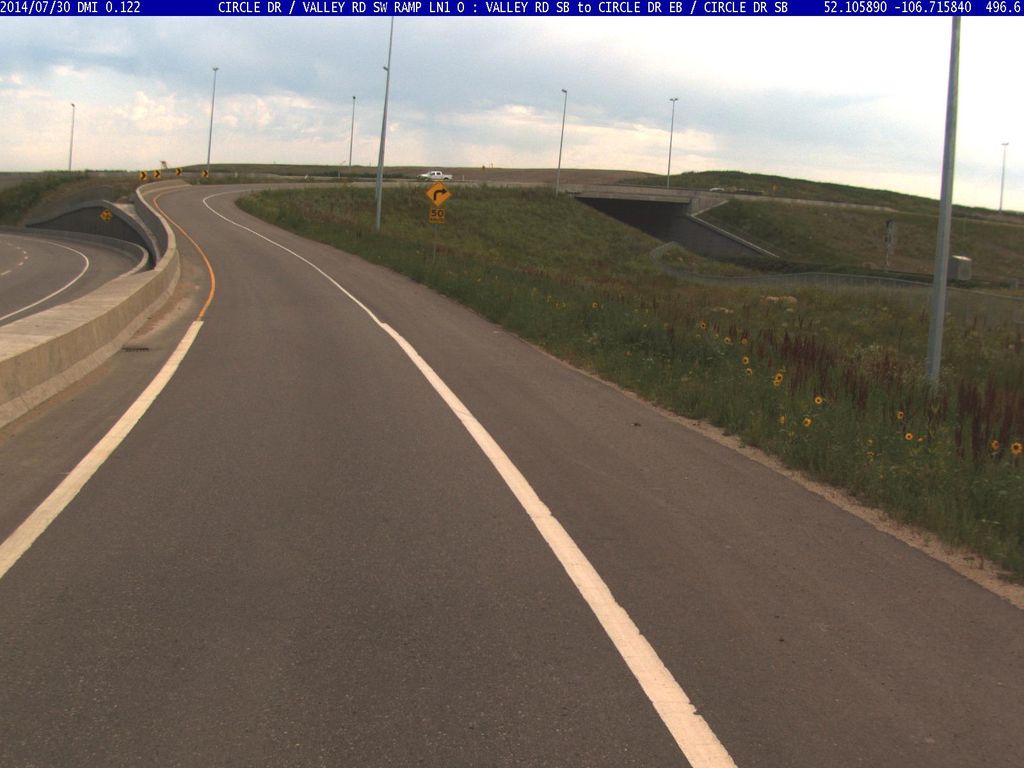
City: saskatoon